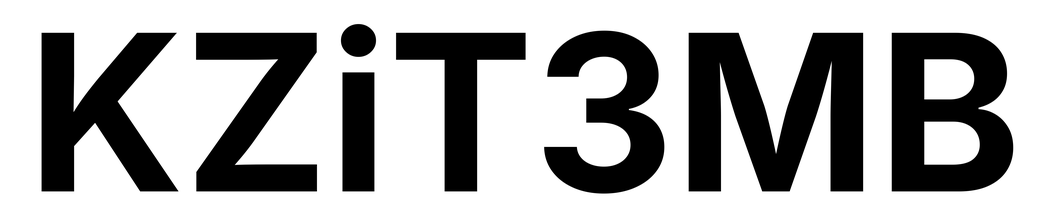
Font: Inter_Bold